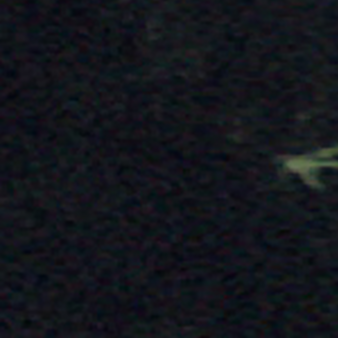
Label: other